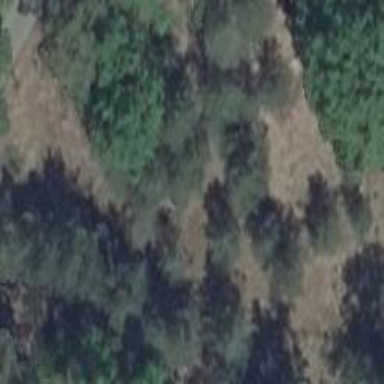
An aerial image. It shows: Area covered in scrub vegetation.